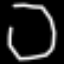
Label: octagon